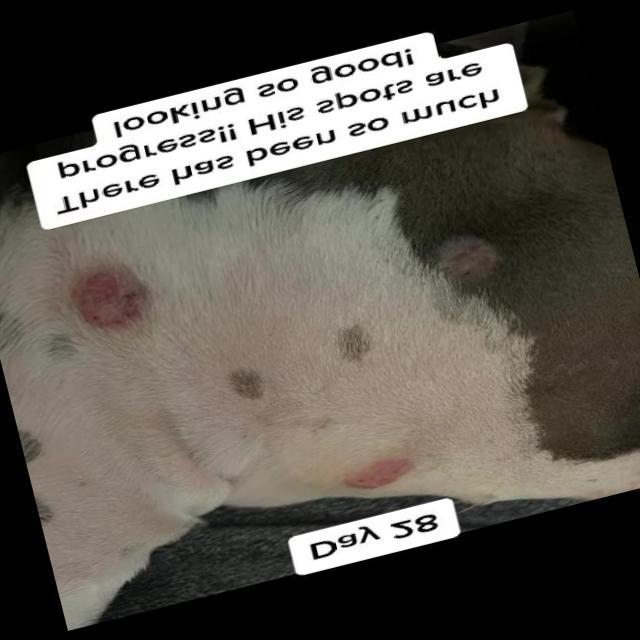
Canine ringworm (Dermatophytosis) — fungal infection caused by Microsporum or Trichophyton. Presents with circular alopecia, scaling, crusting, and broken hairs.